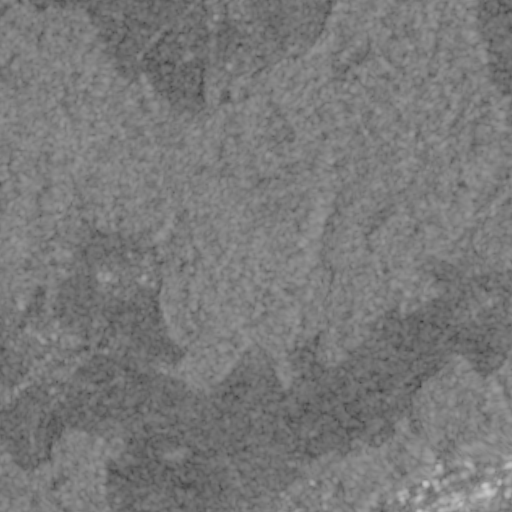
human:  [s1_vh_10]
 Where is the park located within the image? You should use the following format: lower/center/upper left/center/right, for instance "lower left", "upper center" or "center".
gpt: The park is located in the center left of the image.
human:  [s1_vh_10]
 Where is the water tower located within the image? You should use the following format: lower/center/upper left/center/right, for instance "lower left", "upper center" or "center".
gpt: The water tower is located in the center left of the image.
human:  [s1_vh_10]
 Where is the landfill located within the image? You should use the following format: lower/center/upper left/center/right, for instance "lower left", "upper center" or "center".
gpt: There is no landfill in the image.

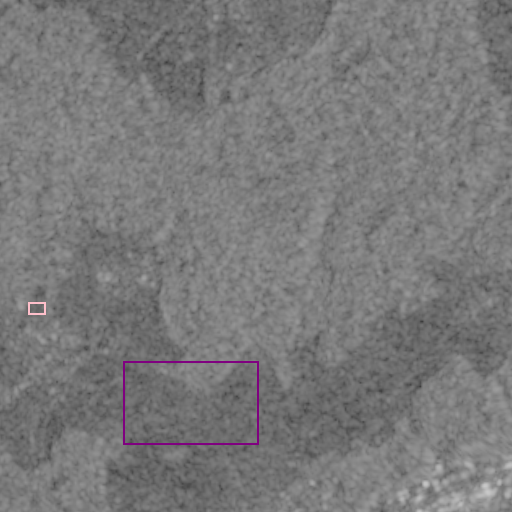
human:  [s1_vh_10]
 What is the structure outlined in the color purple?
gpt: The structure outlined in purple is a crop field.
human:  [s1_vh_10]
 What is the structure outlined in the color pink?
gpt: The structure outlined in pink is a park.
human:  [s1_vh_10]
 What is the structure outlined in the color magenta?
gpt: There is no magenta outline.